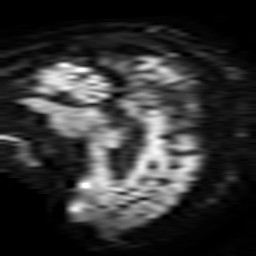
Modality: TRACE
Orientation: sagittal
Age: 50
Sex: male
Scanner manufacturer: philips
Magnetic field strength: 3 T
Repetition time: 4.106 s
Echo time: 0.06119 s